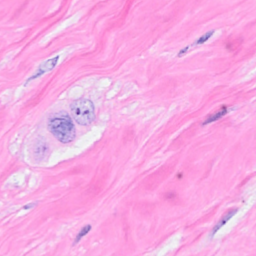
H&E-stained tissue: Breast